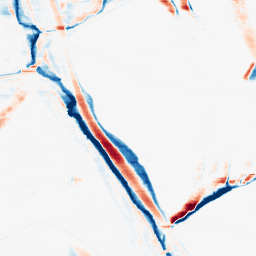
Category: morphological
Decomposition family: morphological_rect
Decomposition parameters: operation: average
width: 20
height: 3
Upsampling method: sinc_blackman
Upsampling parameters: scale: 2
kernel_size: 4
Upsampling scale: 2